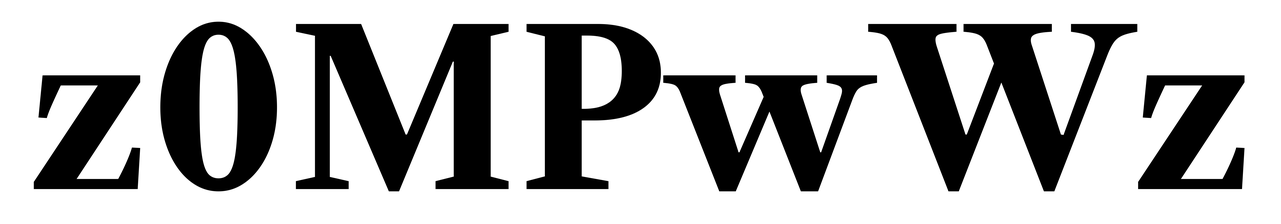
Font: LibreCaslonText_Bold